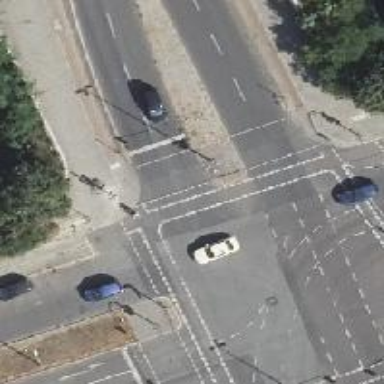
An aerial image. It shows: Secondary road with asphalt surface. There is cycle track on the right side of the road.